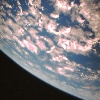
Label: cloud